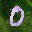
Label: 0